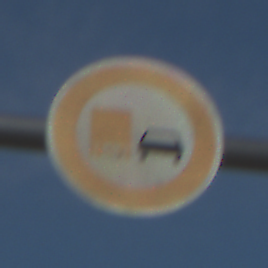
Verkehrszeichen: UeberholverbotKraftfahrzeuge
Umgebung: Outdoor, Nature
Tageszeit: MorningAfternoon
Wetter: PartlyCloudy
Licht: Natural
Jahreszeit: NotSpecified
Kontrast: HighContrast